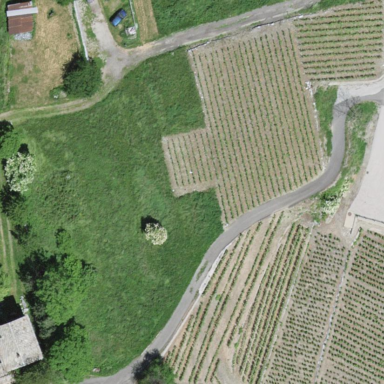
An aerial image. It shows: Farmyard area.